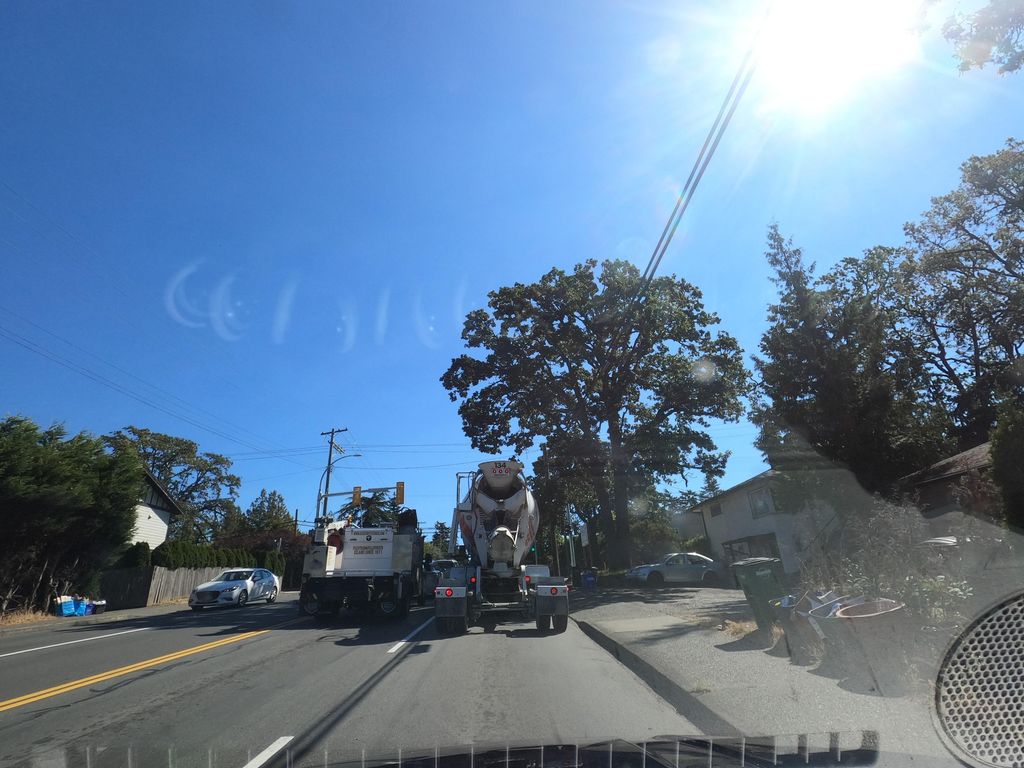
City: victoria